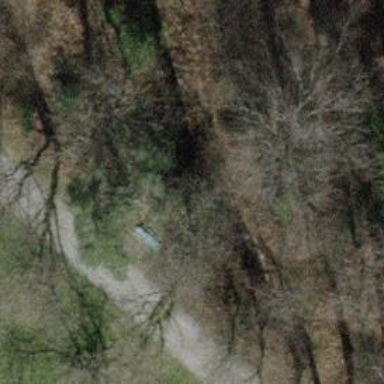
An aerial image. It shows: Bench.